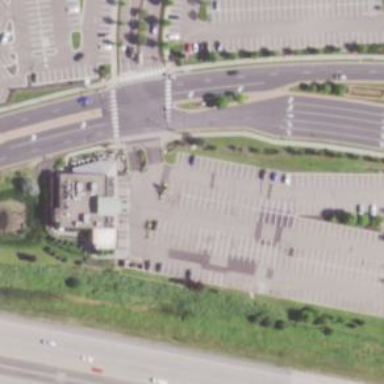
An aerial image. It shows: Retail area.